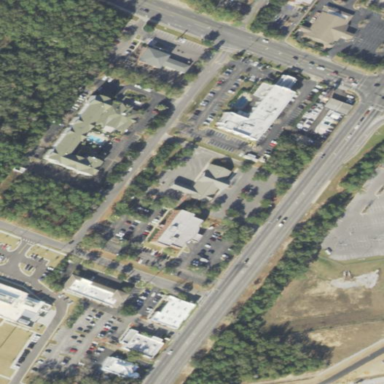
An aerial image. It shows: Commercial area.